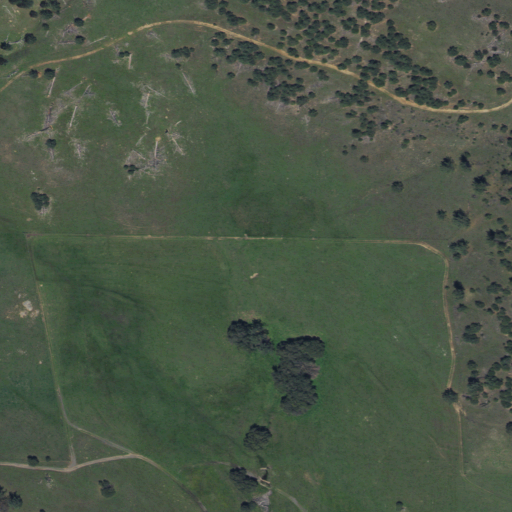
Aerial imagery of plain(s) in California named Kanaka Flat containing shrub, grassland, herbaceous wetlands, and open development